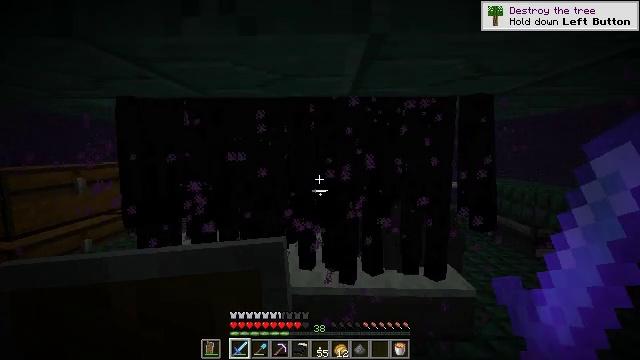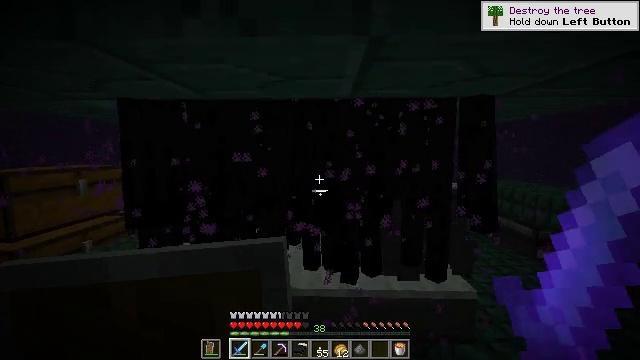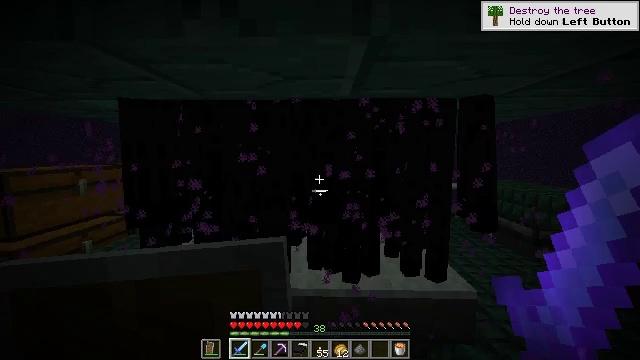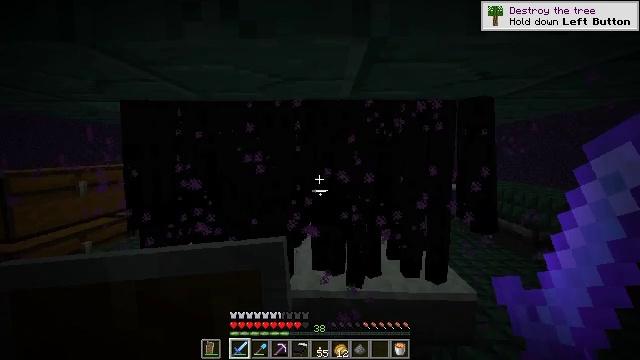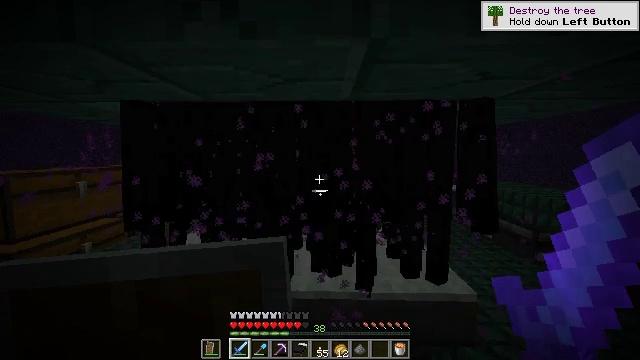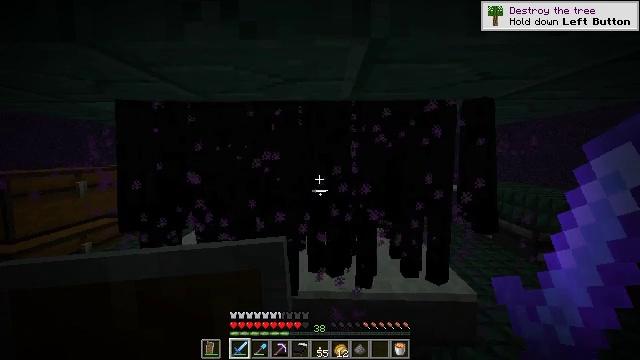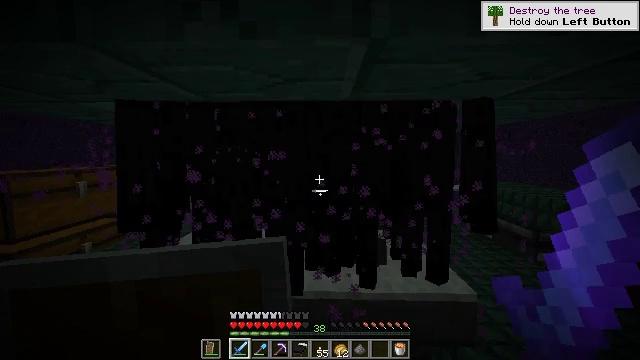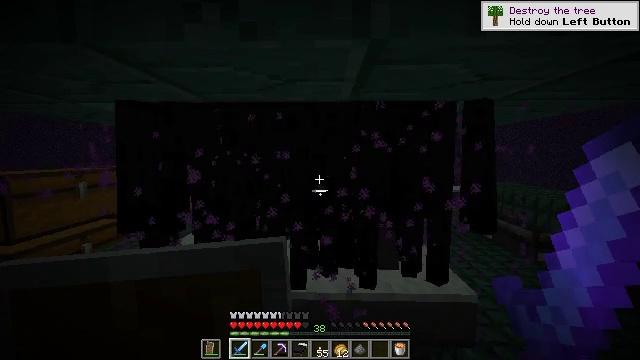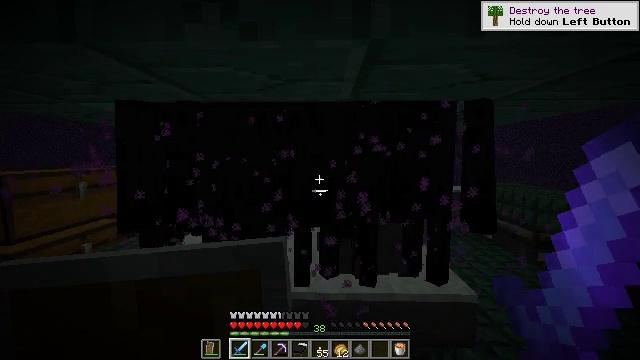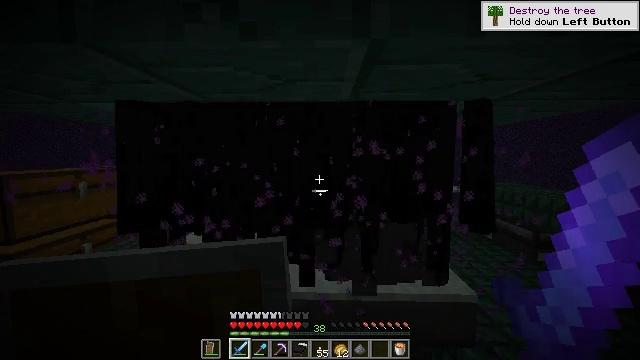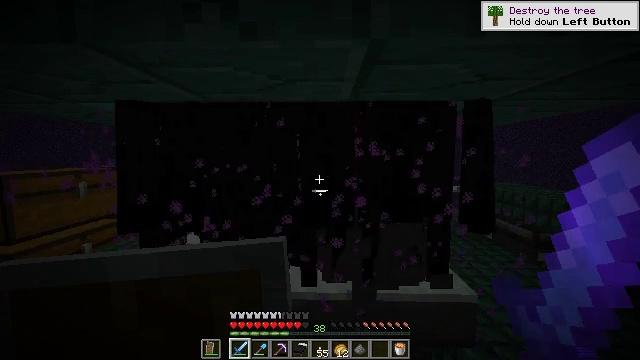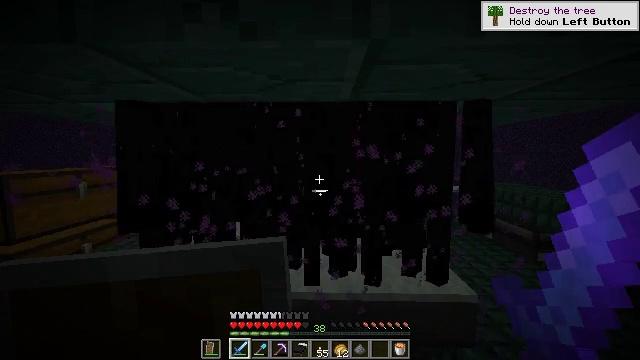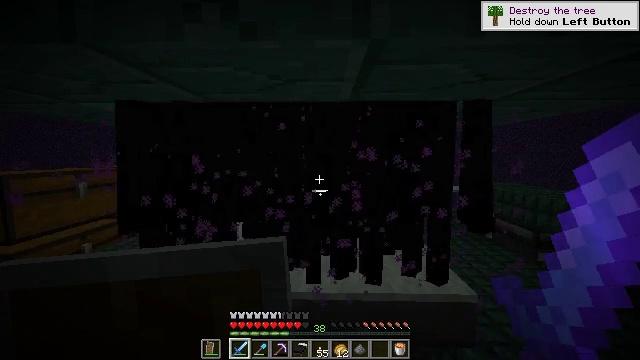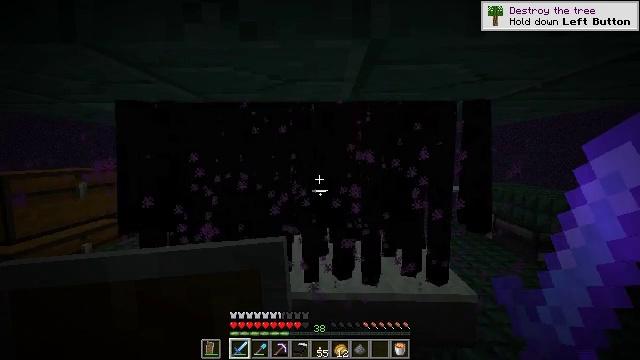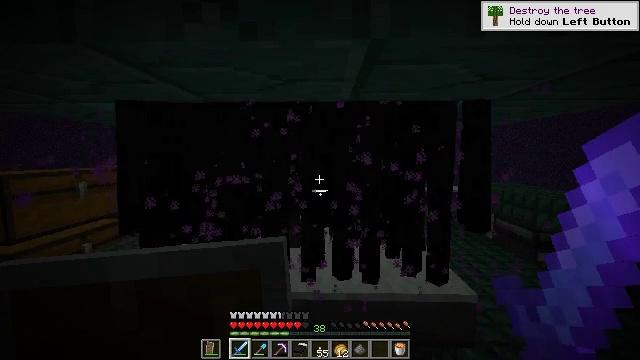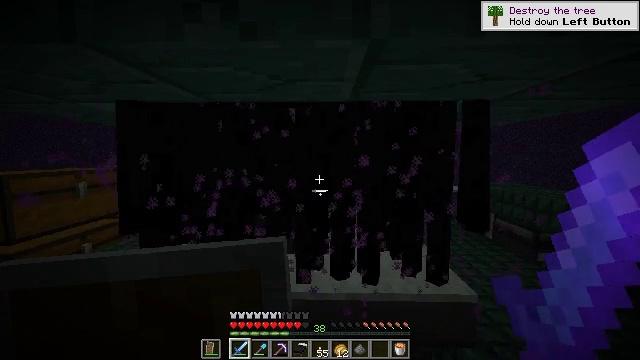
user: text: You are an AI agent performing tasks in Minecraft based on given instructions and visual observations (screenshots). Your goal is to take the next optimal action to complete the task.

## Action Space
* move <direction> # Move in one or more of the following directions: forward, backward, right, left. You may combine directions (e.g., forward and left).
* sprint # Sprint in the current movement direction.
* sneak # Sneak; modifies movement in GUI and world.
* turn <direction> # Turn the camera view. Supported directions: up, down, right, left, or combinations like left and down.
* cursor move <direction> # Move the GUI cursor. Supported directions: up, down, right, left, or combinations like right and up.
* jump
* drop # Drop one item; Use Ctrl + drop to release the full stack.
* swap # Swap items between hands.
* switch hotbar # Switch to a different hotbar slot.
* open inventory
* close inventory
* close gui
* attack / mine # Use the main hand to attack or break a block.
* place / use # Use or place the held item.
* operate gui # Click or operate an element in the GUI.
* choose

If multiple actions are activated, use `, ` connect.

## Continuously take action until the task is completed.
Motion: motion action
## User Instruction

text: Combat the enderman.
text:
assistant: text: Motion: no_op
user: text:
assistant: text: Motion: no_op
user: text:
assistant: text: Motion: no_op
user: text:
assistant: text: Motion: no_op
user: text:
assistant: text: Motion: no_op
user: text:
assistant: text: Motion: no_op
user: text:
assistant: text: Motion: no_op
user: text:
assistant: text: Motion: no_op
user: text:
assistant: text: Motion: no_op
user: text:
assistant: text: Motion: no_op
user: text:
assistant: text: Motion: no_op
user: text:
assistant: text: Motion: no_op
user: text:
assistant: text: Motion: no_op
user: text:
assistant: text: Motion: no_op
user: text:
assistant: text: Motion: no_op
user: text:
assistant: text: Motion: no_op
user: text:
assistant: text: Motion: no_op
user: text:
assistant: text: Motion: no_op
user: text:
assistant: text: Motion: no_op
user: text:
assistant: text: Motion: no_op
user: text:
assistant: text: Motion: move forward
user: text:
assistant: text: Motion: move forward
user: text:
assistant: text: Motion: move forward
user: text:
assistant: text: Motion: move forward
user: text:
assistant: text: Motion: no_op
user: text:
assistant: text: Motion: no_op
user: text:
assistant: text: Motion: no_op
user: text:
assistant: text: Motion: no_op
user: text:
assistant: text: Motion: no_op
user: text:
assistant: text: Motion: attack / mine